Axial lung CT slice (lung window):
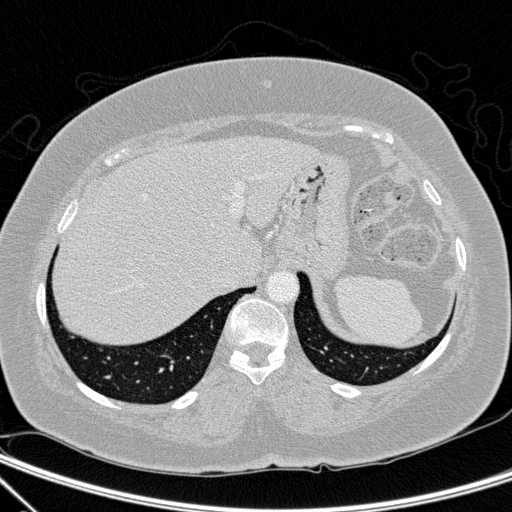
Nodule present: no